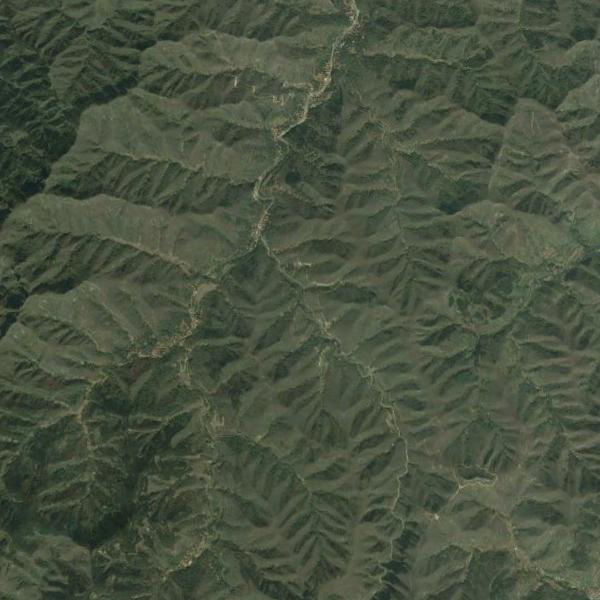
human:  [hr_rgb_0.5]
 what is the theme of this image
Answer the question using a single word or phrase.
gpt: mountains